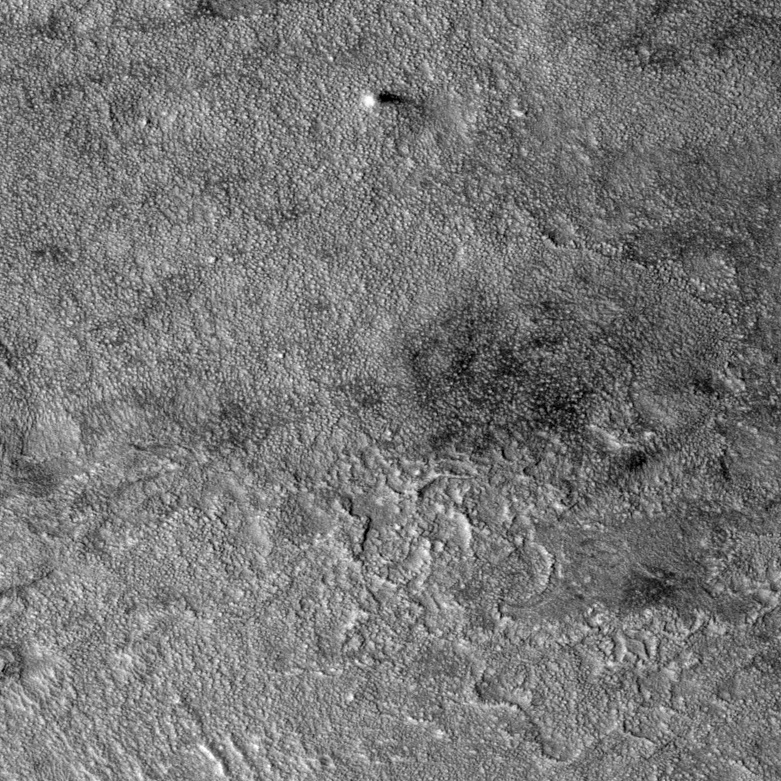
Label: dustdevil